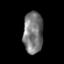
Tissue: prostate
Cell type: T cells
Senescence score: 0.35
Nuclear area (px): 802
Mean DAPI intensity: 120.561